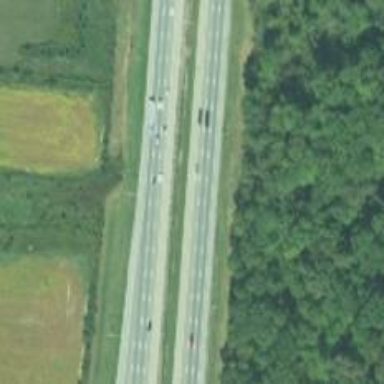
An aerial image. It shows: Motorway junction.